Platform: macOS
Application: Arc Browser
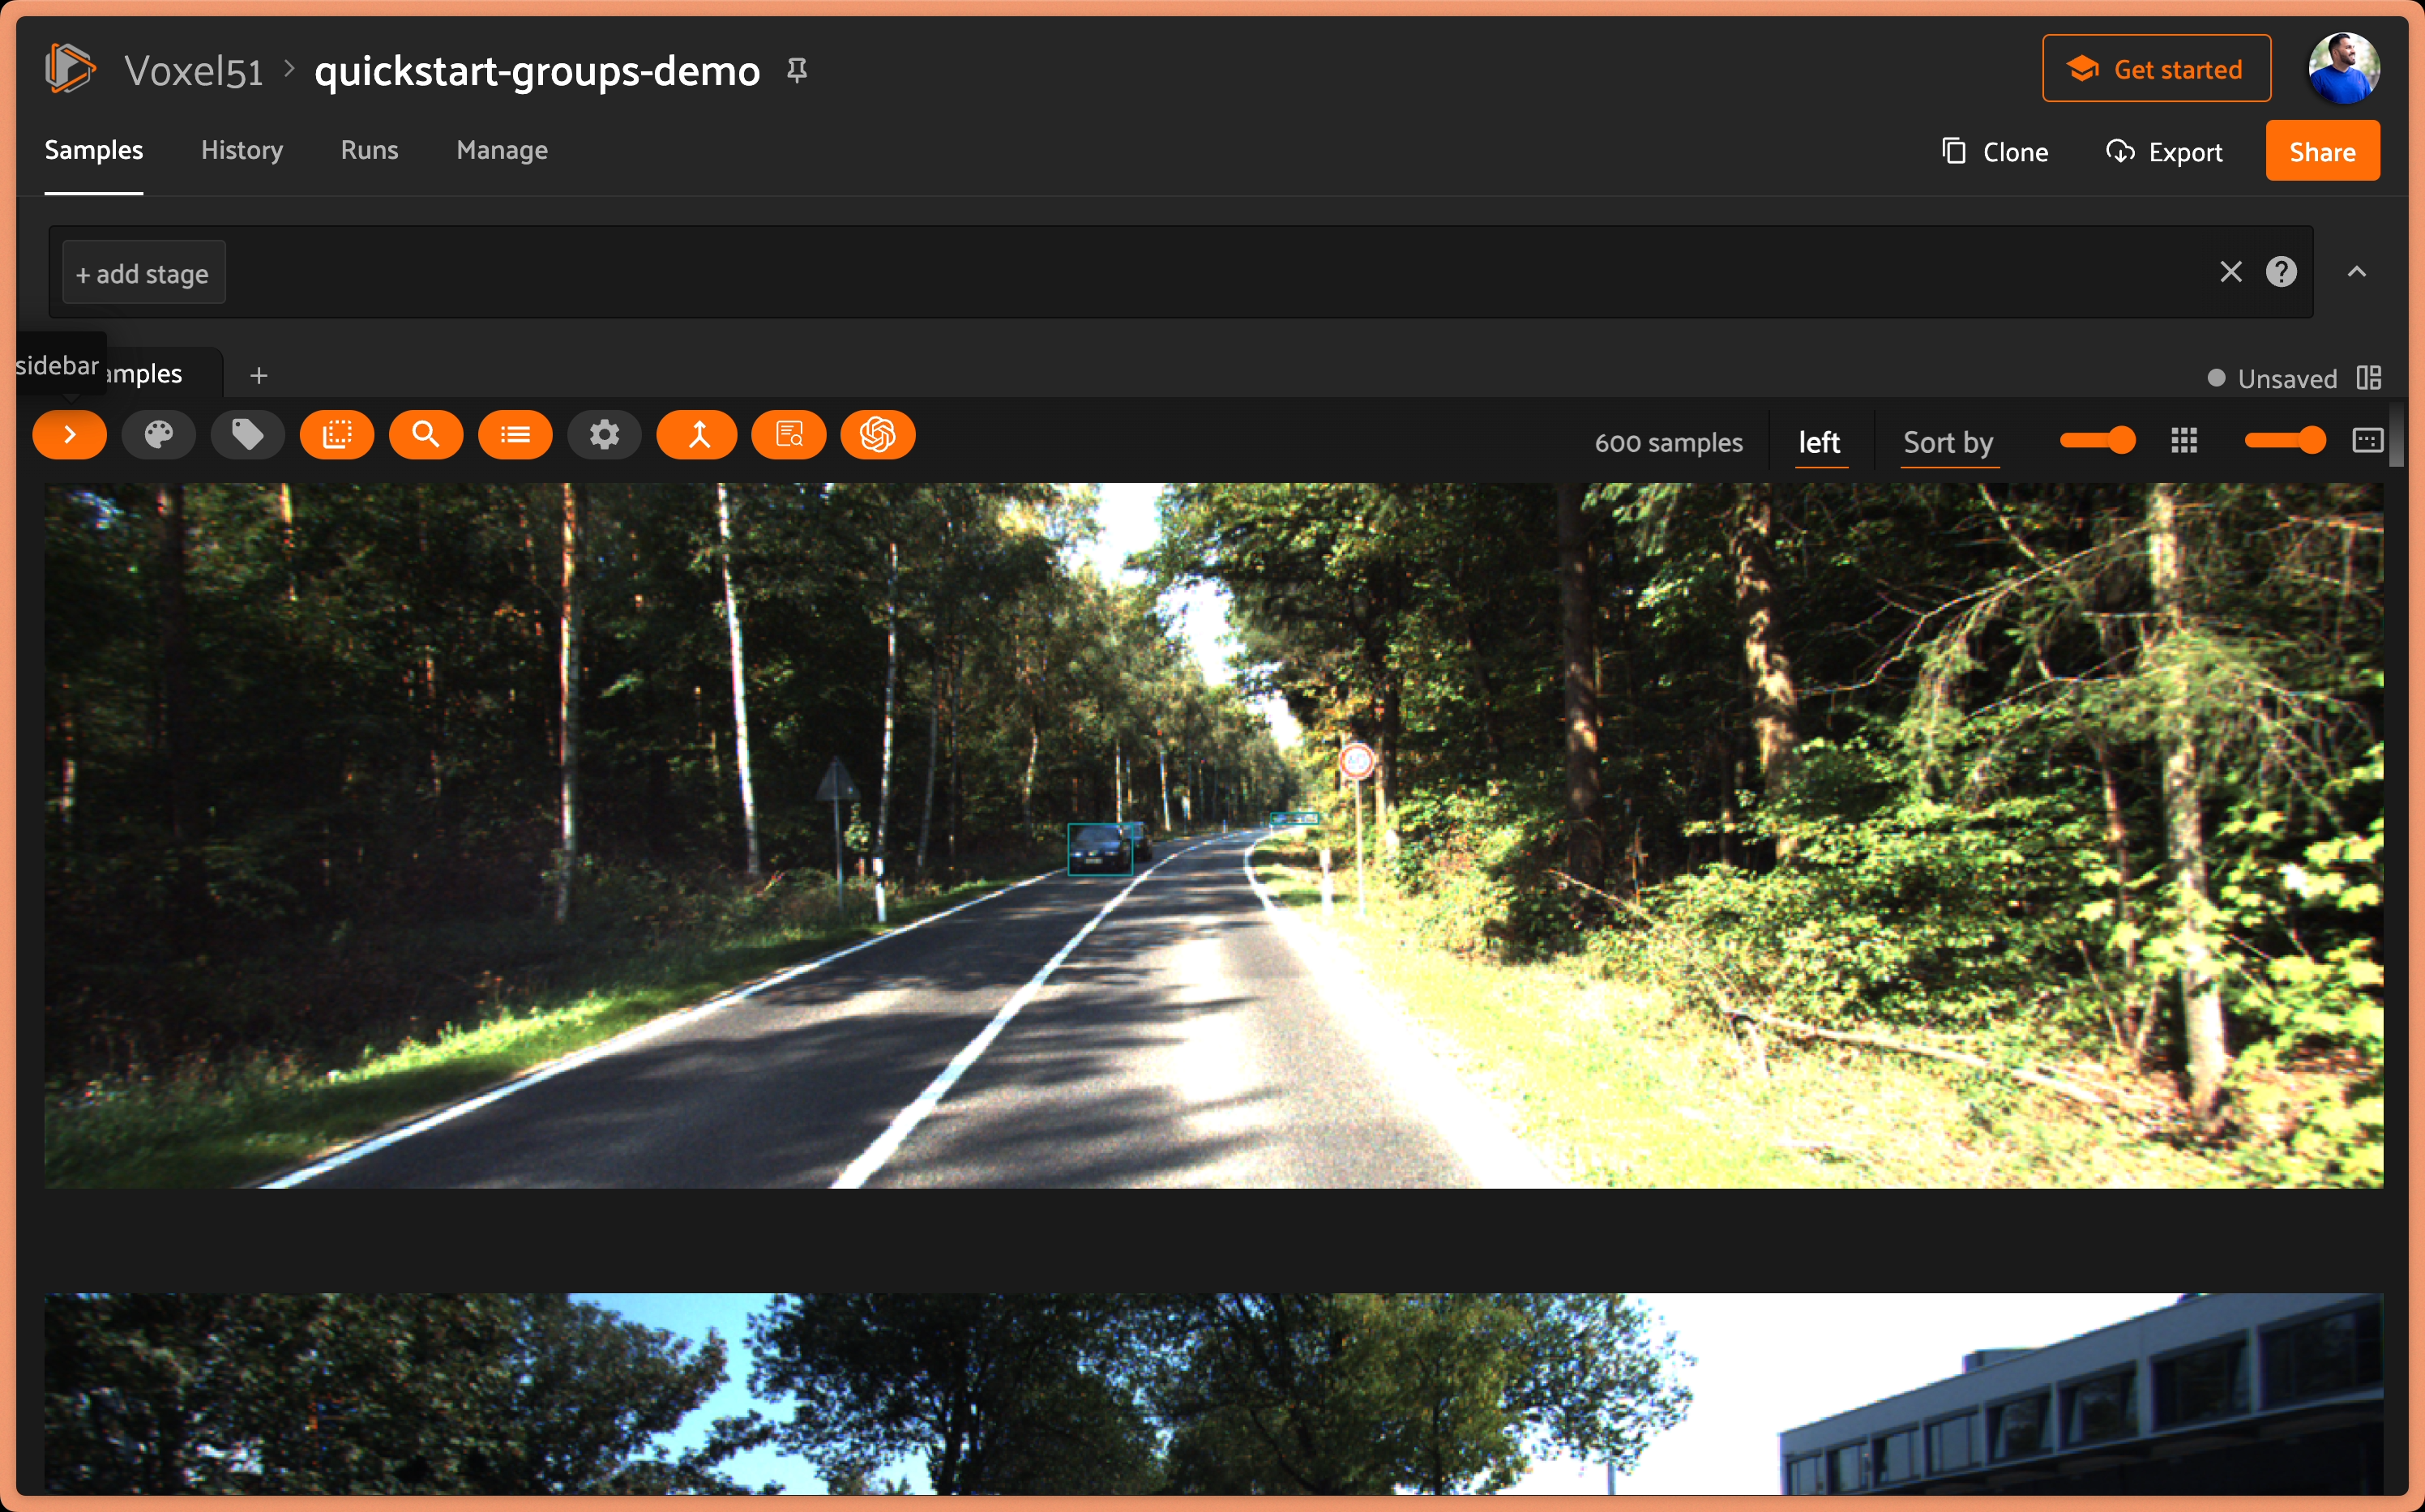
task_description: Decrease the spacing between samples in the samples panel
action_type: drag
element_info: Slider

task_description: Decrease the zoom of samples in the samples panel
action_type: drag
element_info: Slider

task_description: Show the sidebar
action_type: click
element_info: Icon